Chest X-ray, PA view. Patient: 28 years old, sex M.
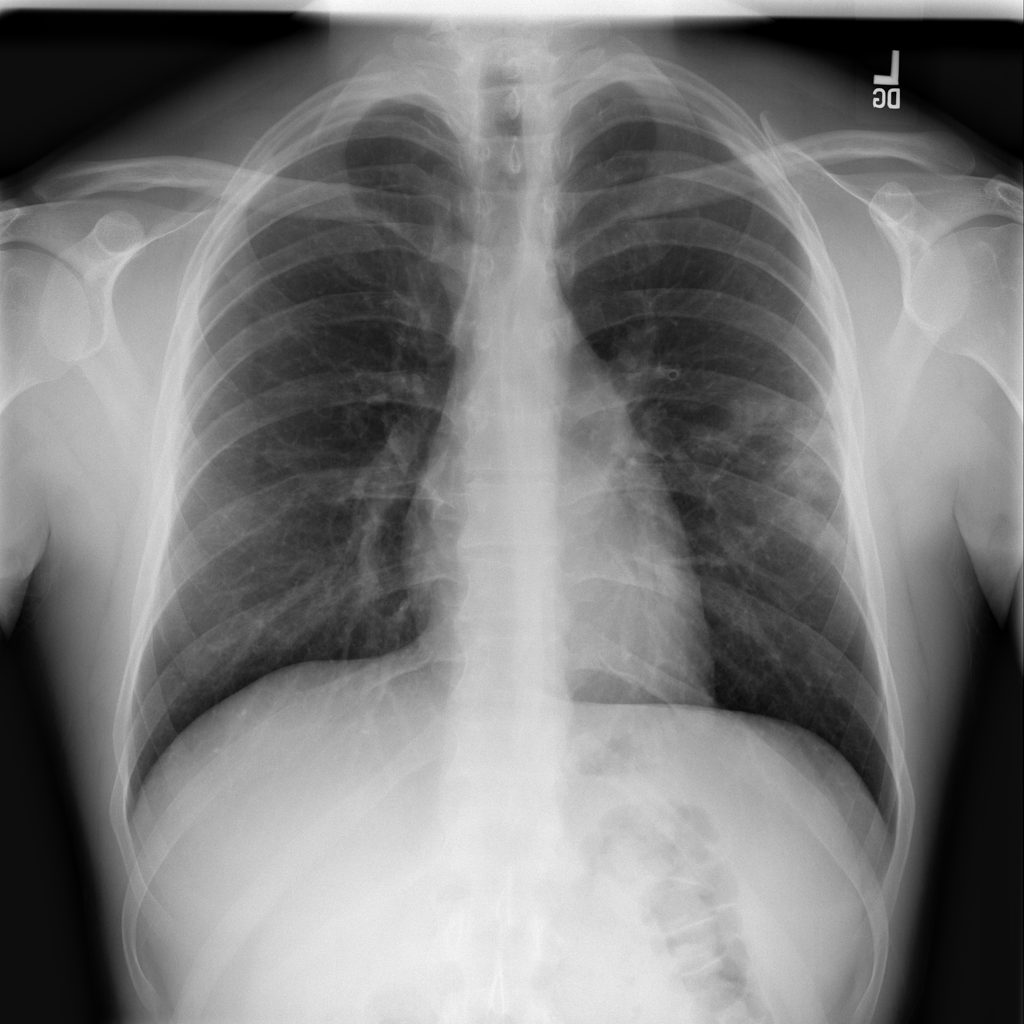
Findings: Nodule